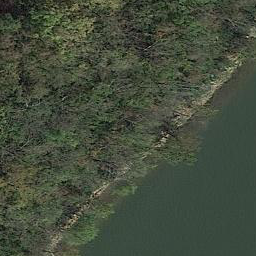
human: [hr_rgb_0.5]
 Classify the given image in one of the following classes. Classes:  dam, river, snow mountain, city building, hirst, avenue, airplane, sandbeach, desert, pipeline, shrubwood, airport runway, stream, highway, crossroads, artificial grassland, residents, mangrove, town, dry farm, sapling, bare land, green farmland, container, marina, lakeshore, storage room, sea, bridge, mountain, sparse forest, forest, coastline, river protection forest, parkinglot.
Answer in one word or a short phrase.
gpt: river protection forest